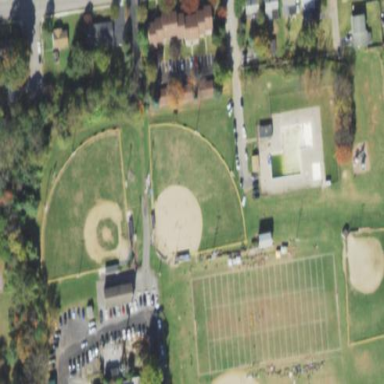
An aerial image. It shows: Baseball pitch for leisure land activities.